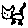
Label: cat